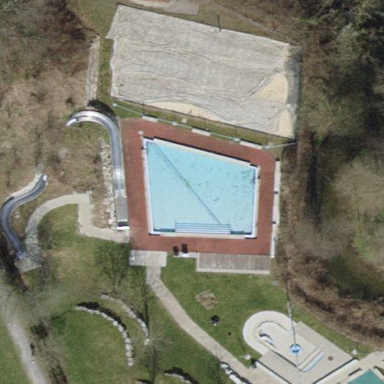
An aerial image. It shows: Swimming pool within leisure land area designed for swimming activities.